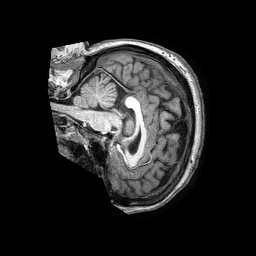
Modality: T1w
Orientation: sagittal
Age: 49
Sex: female
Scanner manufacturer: philips
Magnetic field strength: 3 T
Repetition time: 0.006752 s
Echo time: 0.003045 s